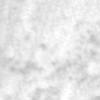
Label: no_change